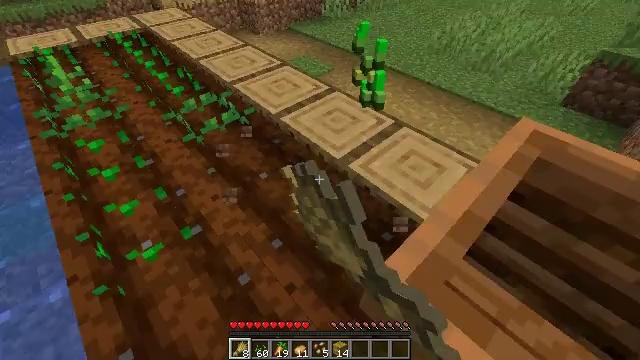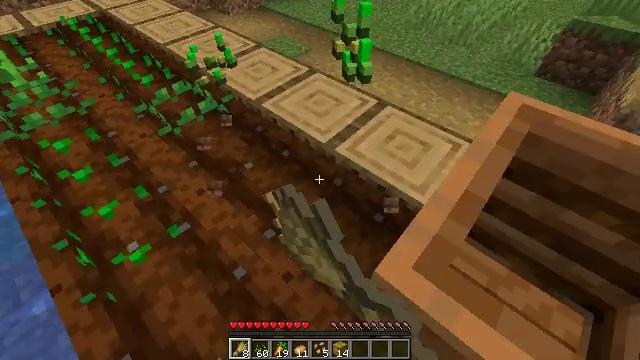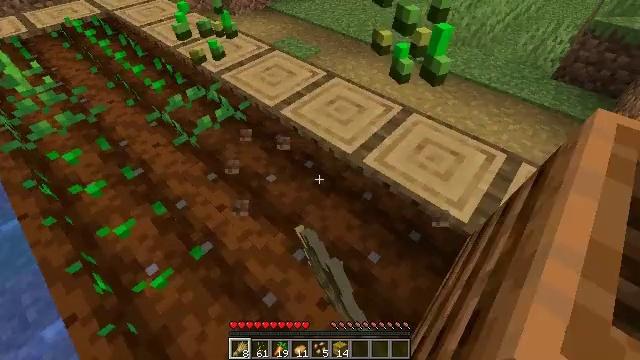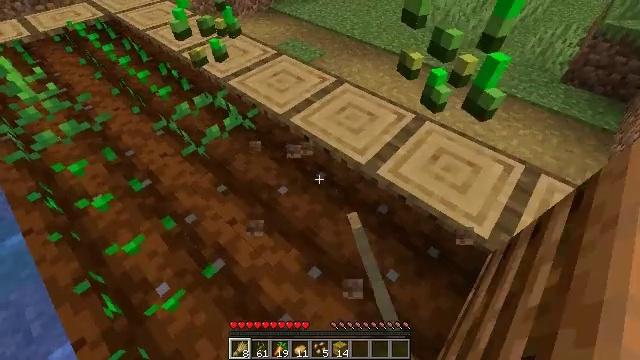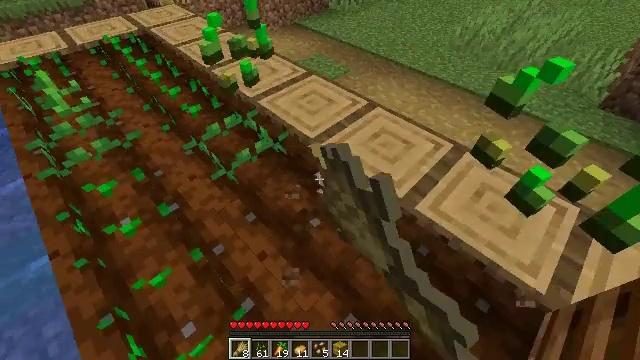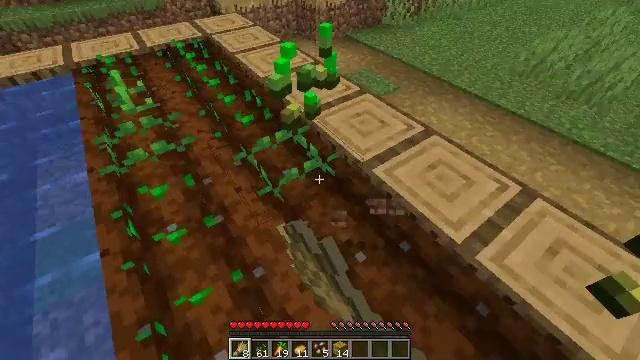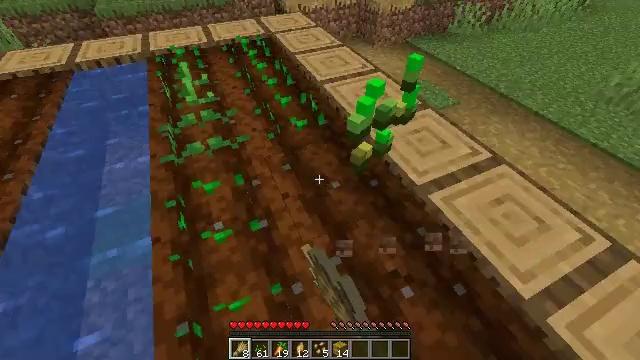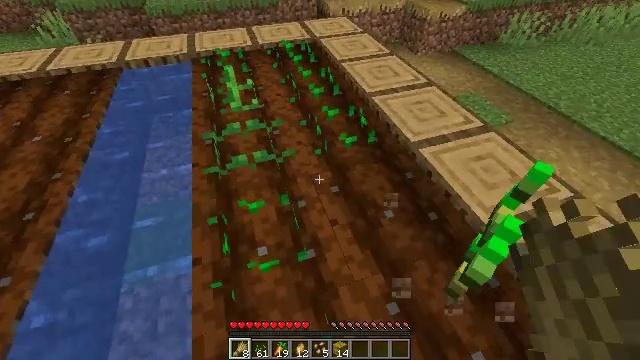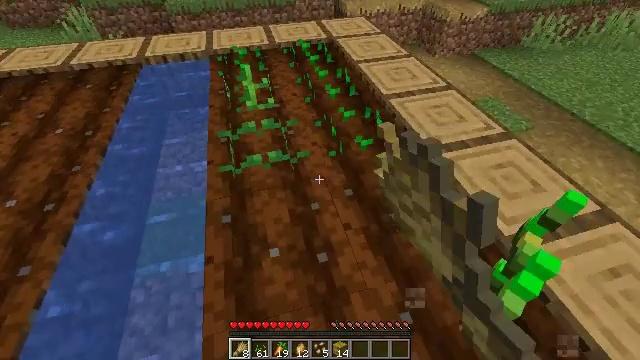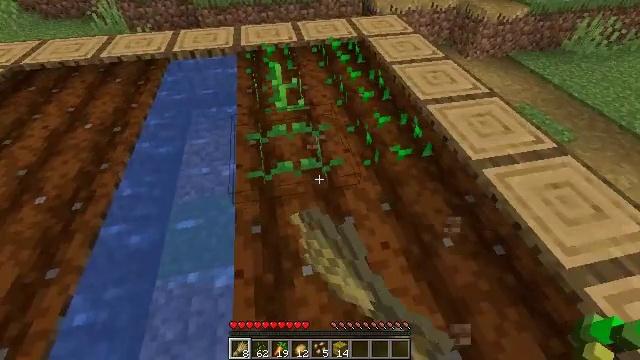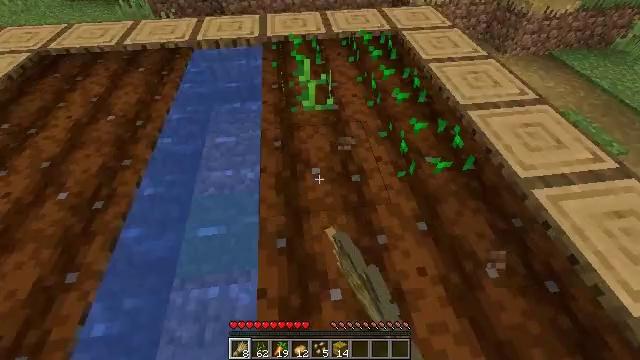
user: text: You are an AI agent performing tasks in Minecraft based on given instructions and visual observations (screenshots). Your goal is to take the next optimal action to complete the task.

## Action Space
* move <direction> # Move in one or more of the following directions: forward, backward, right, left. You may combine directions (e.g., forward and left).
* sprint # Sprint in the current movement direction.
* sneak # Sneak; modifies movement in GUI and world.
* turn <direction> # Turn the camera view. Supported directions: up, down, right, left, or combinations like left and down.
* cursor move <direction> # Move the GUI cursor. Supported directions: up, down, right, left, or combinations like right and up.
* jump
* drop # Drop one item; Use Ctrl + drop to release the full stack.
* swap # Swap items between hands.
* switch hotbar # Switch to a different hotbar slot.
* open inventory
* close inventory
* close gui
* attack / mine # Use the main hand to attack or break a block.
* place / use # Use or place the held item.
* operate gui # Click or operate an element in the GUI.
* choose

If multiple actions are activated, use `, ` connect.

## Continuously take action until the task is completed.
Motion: motion action
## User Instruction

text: Harvest carrots from the farmland.
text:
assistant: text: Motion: move forward and move left, turn right and down, attack / mine
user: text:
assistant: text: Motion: move forward and move left, attack / mine
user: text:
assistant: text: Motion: move forward and move left, attack / mine
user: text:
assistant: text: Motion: move forward and move left, turn left and up, attack / mine
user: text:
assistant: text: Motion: move forward and move left, turn left and up, attack / mine
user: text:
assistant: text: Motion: move forward and move left, turn left, attack / mine
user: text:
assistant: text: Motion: move forward and move left, turn left, attack / mine
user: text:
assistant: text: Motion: move forward and move left, turn left, attack / mine
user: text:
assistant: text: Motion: move forward and move left, turn left, attack / mine
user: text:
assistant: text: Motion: move forward, turn left and down, attack / mine
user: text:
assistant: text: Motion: attack / mine